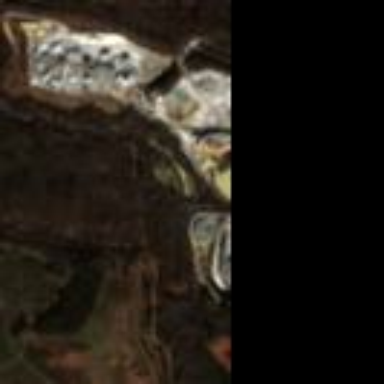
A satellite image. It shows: Quarry used for extracting aggregate resources.